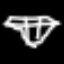
Label: diamond